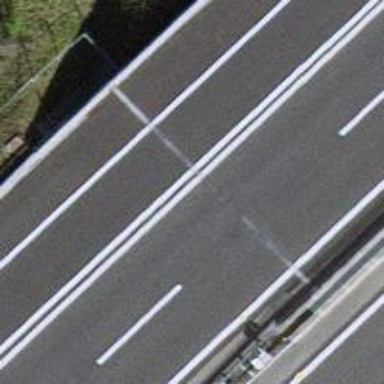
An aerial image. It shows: Motorway bridge.